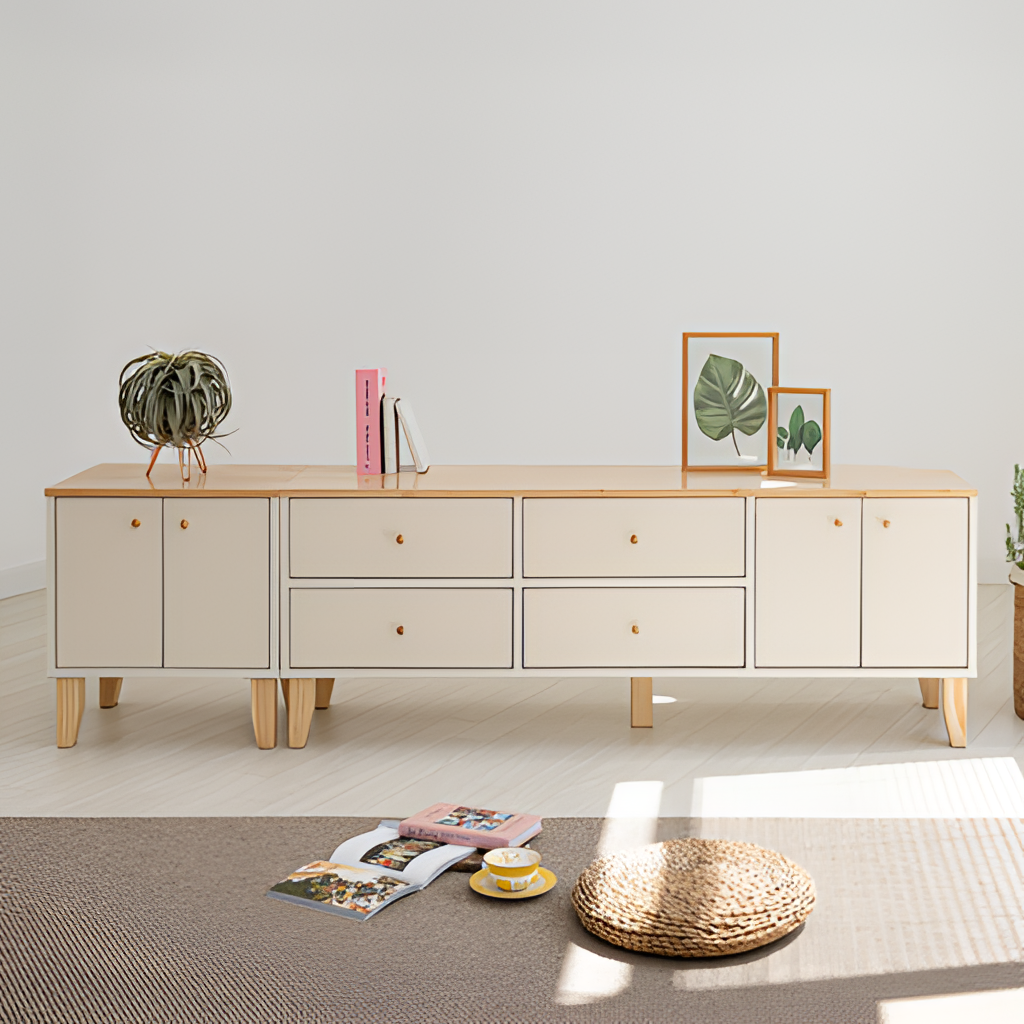
living room, wood sideboard, white paint wallpaper, with solid pattern, modern, wood flooring, with plank pattern